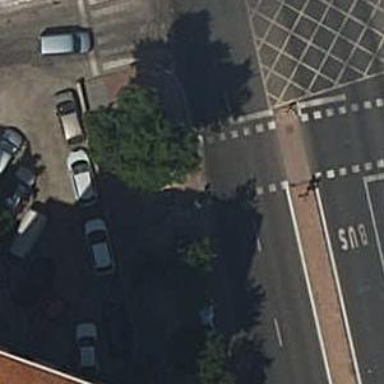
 there are traffic signals and zebra crossing."